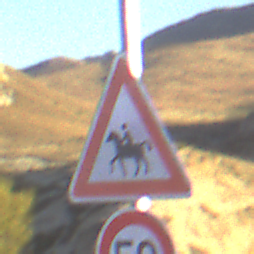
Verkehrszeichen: ReiterRechts
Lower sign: Geschwindigkeit50
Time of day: SunriseSunset
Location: Outdoor (Nature)
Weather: Clear
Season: NotSpecified
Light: Natural